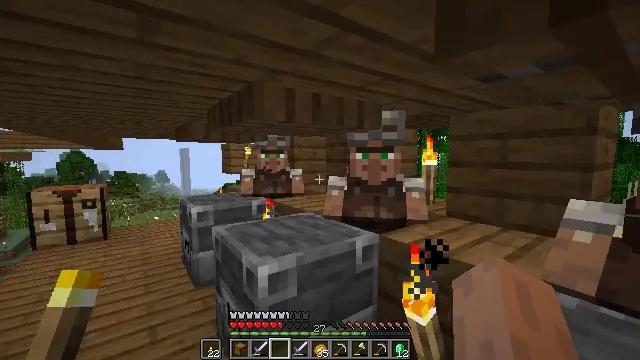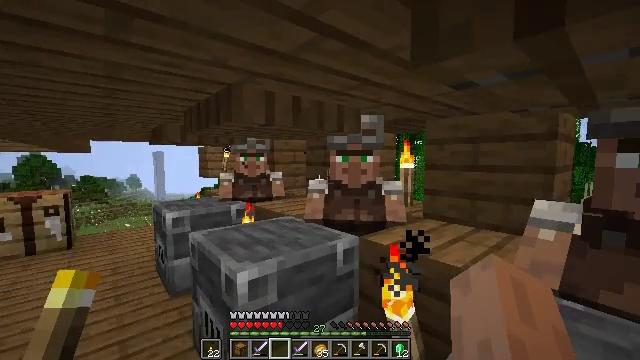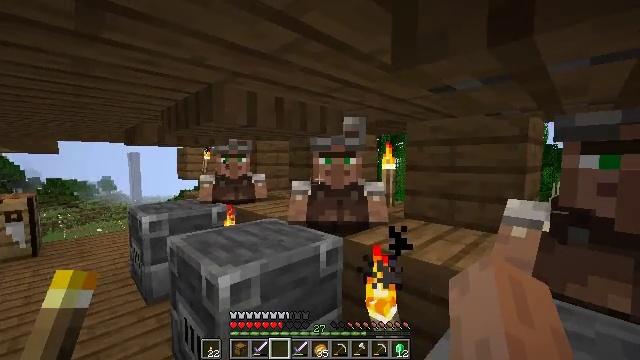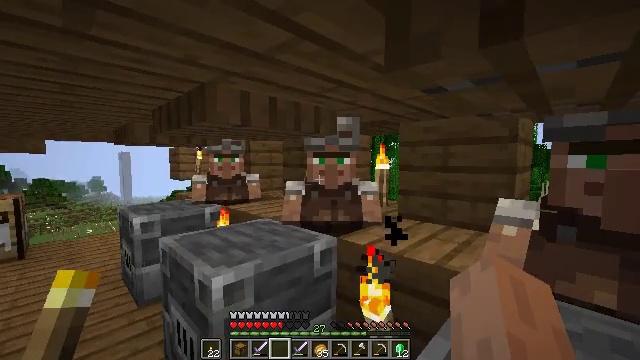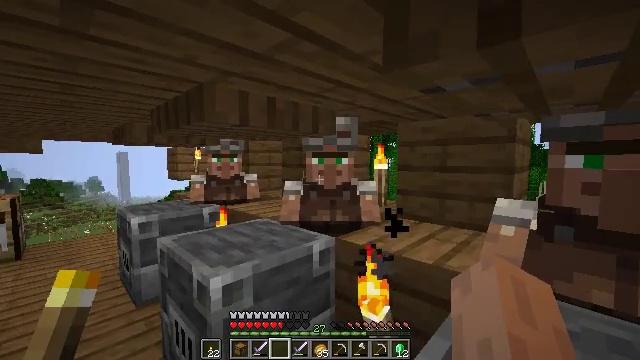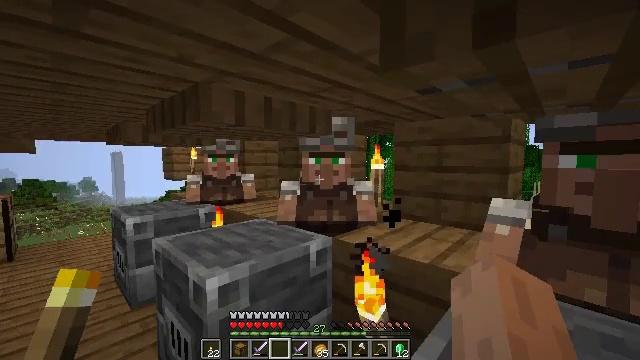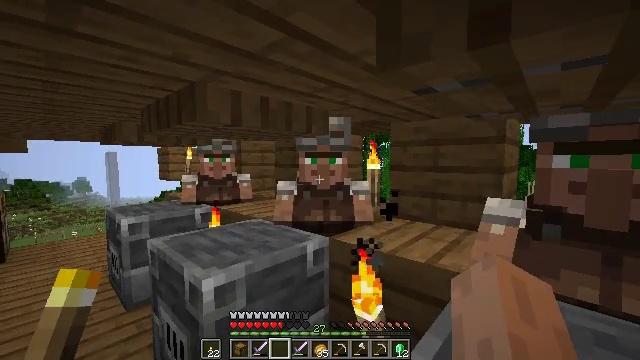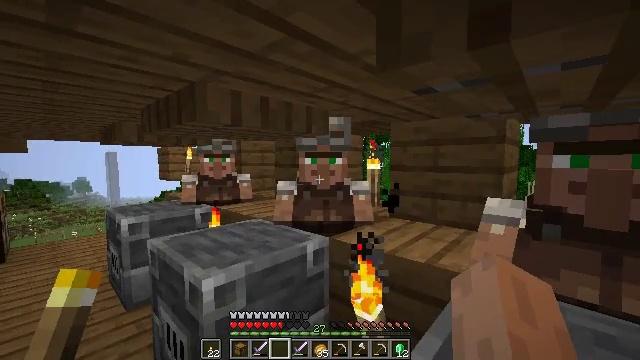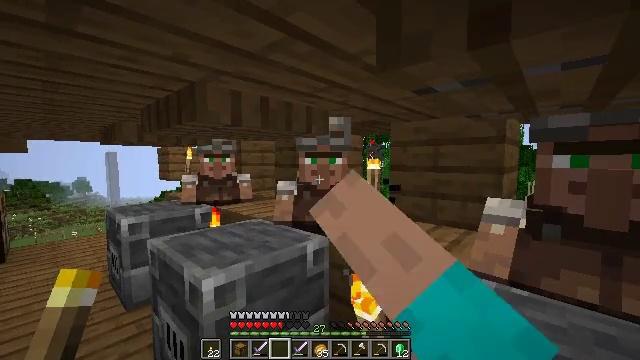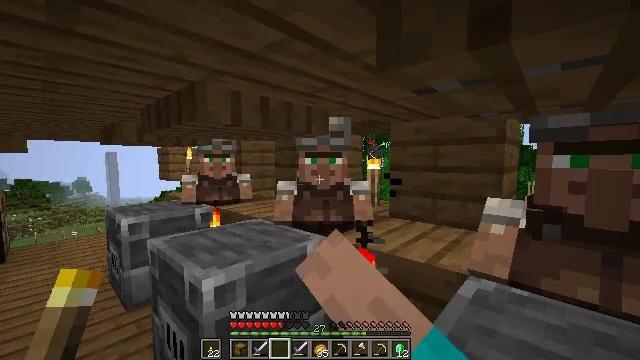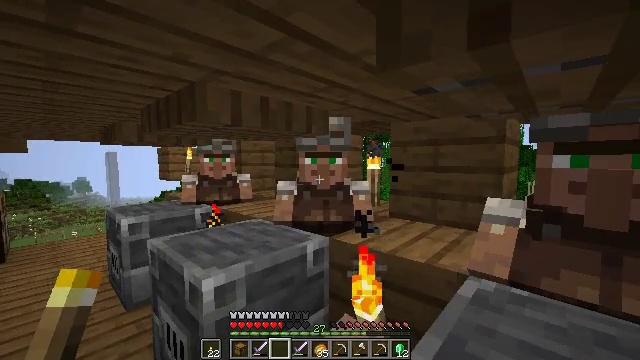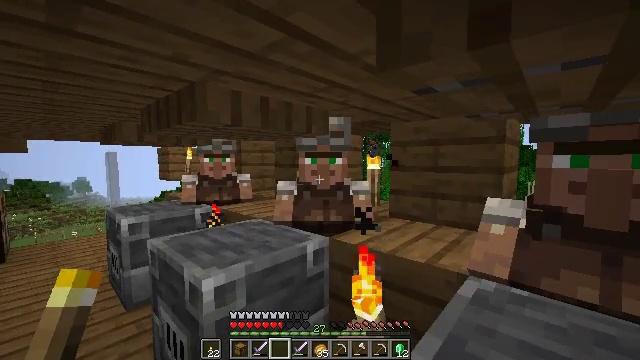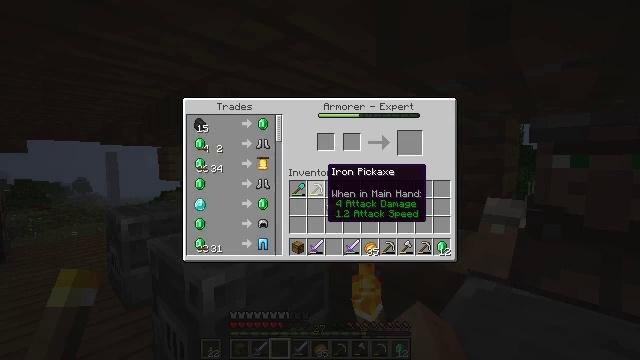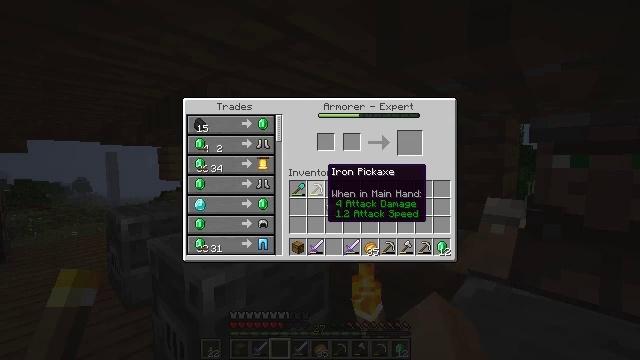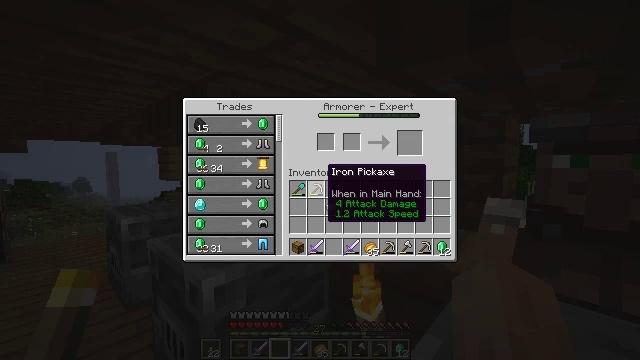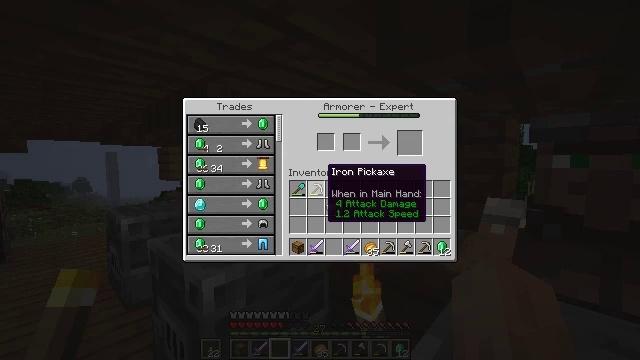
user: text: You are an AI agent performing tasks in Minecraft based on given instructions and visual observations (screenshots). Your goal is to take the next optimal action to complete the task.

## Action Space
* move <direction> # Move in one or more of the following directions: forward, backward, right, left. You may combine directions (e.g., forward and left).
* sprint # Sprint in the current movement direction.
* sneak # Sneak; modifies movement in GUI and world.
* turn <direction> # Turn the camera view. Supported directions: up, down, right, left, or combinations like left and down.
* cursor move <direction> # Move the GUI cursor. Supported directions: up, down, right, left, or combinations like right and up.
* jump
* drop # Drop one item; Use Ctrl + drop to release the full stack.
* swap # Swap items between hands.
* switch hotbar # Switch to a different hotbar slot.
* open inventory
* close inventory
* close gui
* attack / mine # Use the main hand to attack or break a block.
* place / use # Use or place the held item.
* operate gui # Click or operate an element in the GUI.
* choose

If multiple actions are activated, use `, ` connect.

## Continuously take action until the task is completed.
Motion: motion action
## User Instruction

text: Open the crafting menu to create a chainmail helmet.
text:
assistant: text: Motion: turn right
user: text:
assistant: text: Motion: turn right
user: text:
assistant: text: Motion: turn right
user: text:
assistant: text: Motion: no_op
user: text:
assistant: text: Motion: no_op
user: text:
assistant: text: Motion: no_op
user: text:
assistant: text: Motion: use / place
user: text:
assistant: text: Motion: use / place
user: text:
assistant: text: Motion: use / place
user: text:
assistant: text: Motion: use / place
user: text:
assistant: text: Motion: no_op
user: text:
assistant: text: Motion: open gui
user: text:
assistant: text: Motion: no_op
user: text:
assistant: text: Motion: no_op
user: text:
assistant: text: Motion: no_op
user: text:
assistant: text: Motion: no_op
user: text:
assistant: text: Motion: no_op
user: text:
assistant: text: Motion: no_op
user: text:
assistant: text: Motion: no_op
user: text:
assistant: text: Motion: no_op
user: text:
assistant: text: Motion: no_op
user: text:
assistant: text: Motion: no_op
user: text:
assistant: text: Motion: no_op
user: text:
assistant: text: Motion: no_op
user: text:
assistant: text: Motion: no_op
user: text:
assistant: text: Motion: no_op
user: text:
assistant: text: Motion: no_op
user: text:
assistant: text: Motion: no_op
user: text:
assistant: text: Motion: no_op
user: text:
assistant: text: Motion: no_op